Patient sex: M
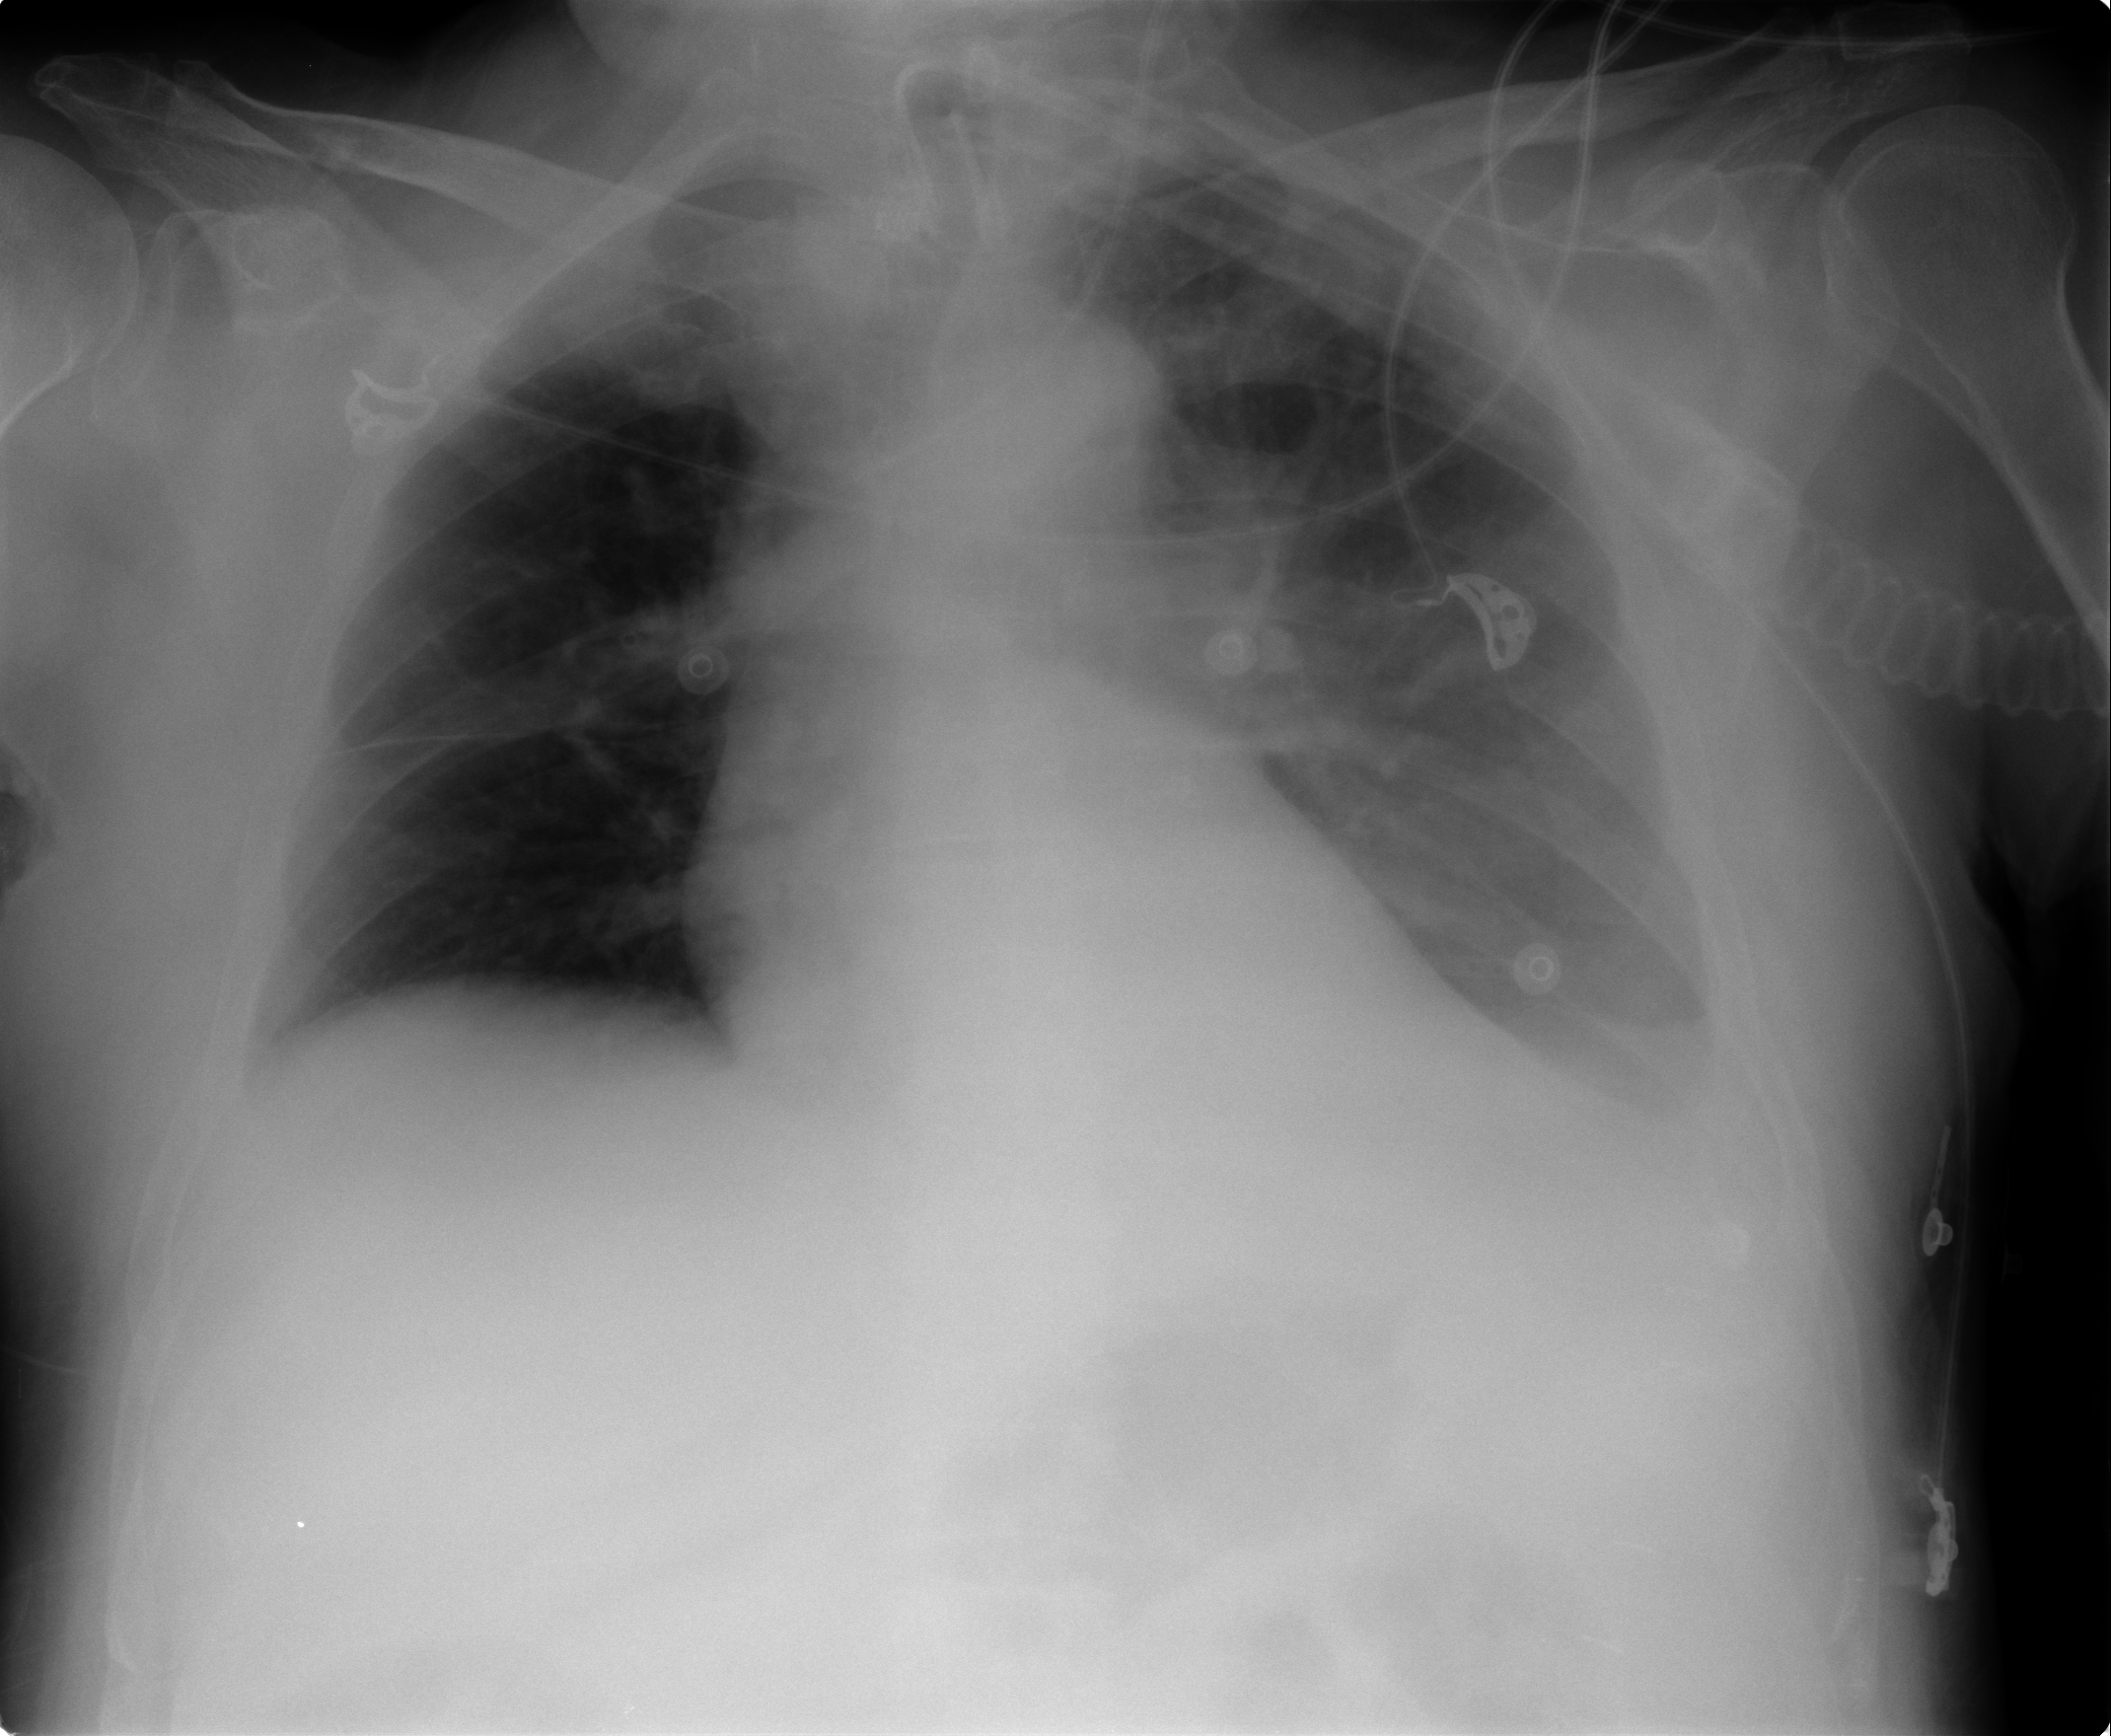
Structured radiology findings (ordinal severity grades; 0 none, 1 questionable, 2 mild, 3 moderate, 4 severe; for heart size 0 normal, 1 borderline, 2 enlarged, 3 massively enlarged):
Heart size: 0
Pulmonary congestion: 0
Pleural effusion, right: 0
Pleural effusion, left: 2
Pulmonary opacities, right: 0
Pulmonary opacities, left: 2
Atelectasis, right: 0
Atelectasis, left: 2